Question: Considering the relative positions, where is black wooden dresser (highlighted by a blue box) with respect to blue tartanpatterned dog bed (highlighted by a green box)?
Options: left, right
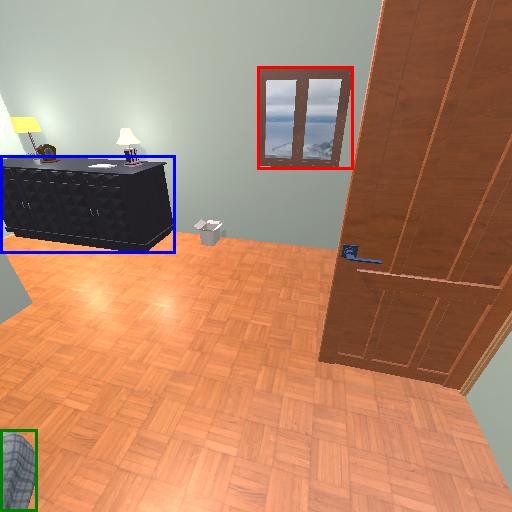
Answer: left